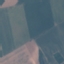
Land use / land cover class: AnnualCrop